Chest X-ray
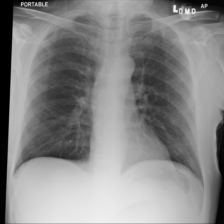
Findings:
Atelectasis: negative
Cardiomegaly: negative
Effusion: negative
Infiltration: negative
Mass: negative
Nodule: negative
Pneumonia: negative
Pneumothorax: negative
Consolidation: negative
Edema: negative
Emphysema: negative
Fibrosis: negative
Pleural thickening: negative
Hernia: negative